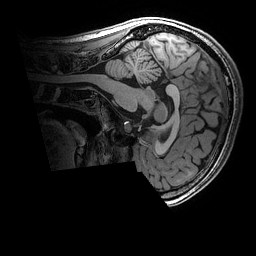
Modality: T1w
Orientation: sagittal
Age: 26
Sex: female
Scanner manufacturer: ge
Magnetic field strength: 3 T
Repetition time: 0.007 s
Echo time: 0.00342 s